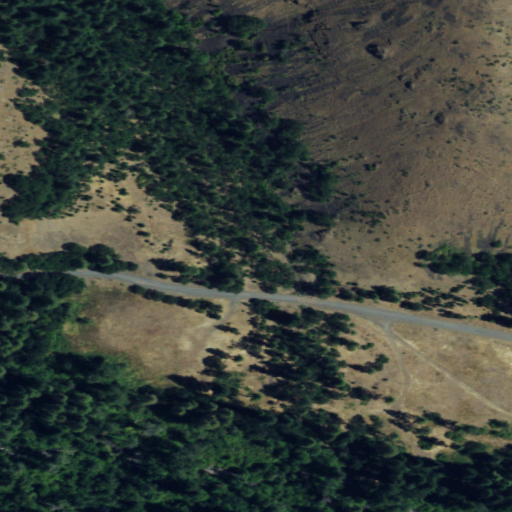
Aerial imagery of valley in Washington named Hoover Canyon containing shrub, evergreen forest, grassland, low intensity development, woody wetlands, and open development